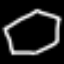
Label: octagon